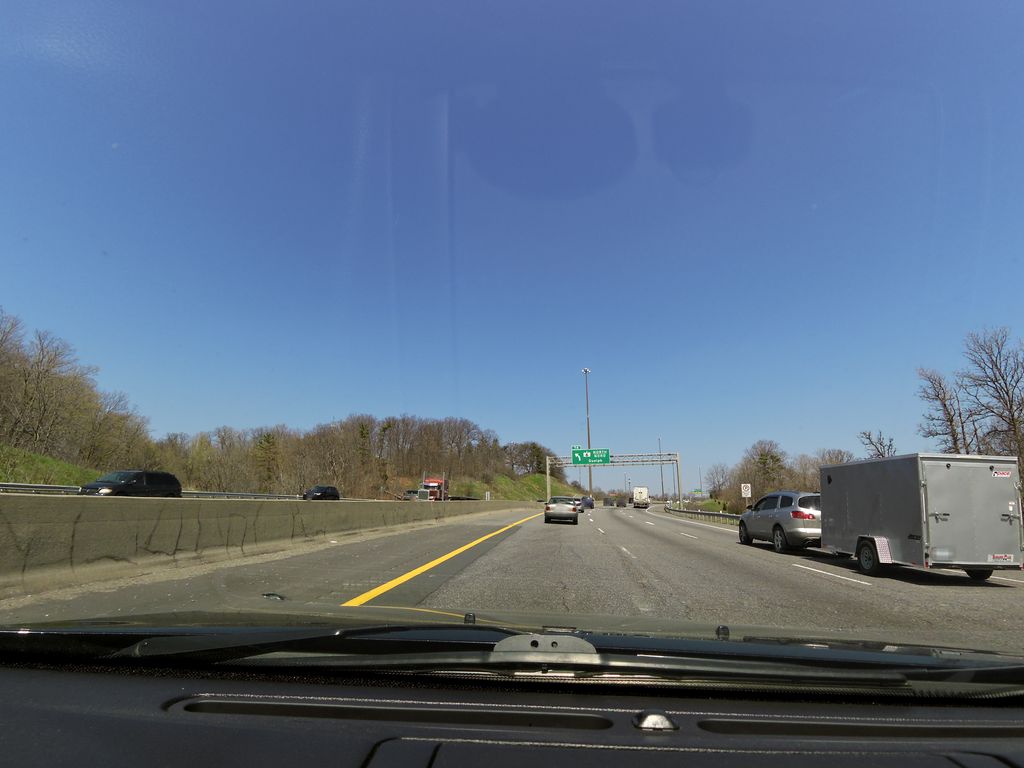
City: hamilton